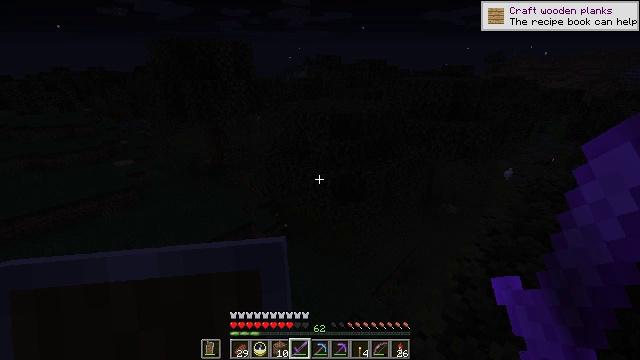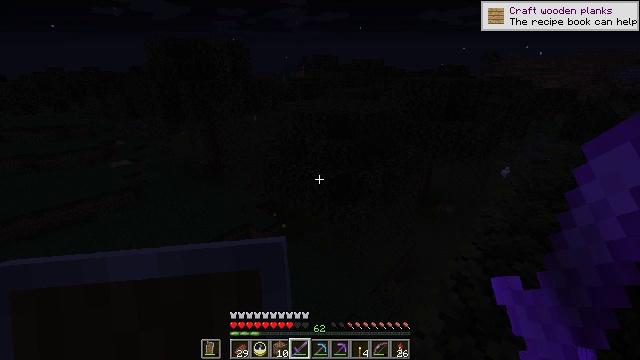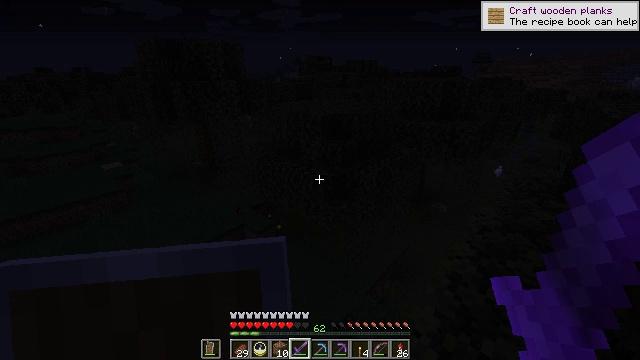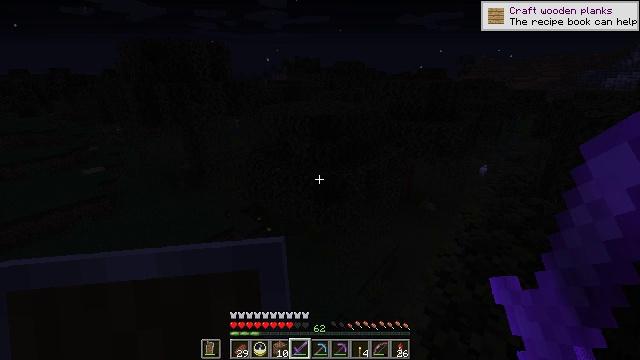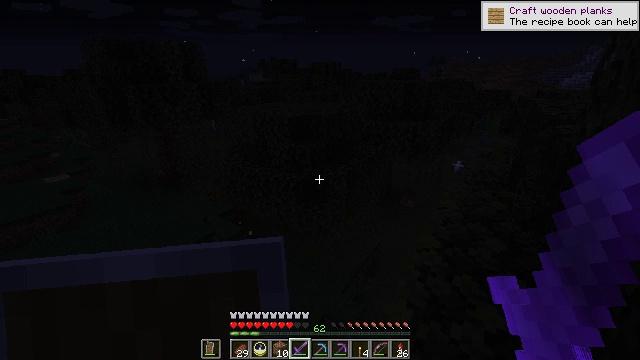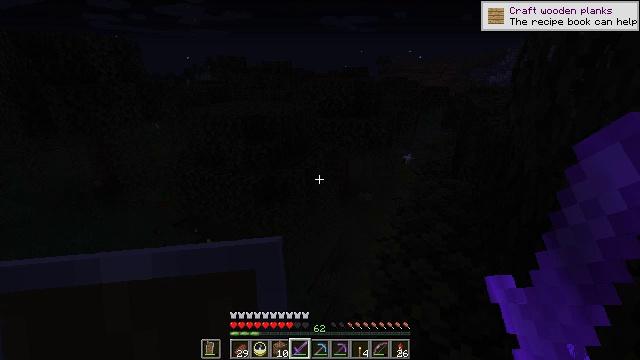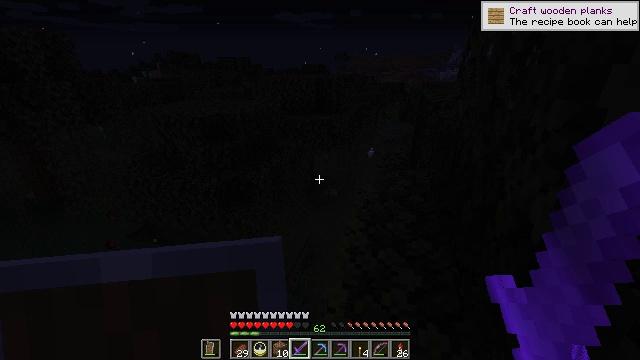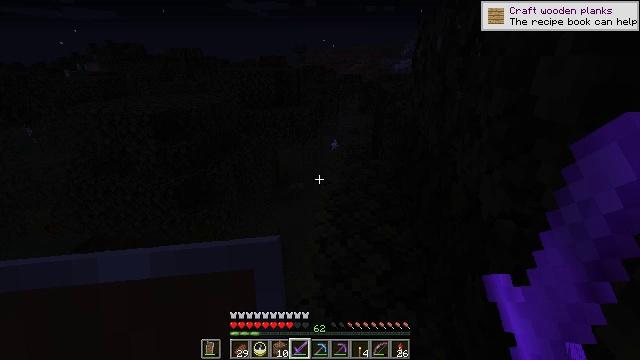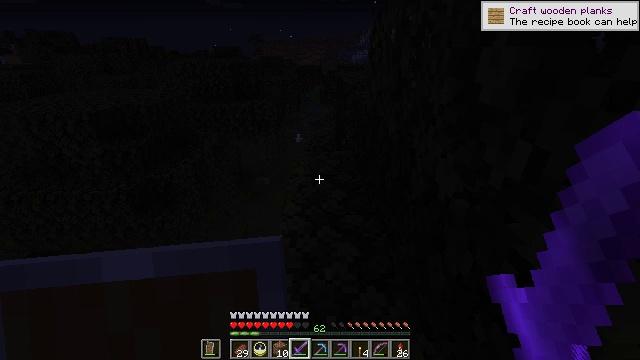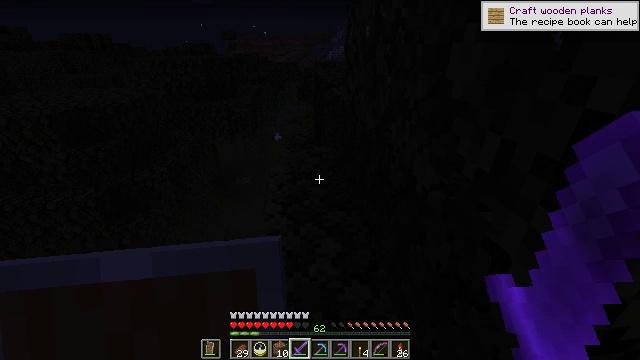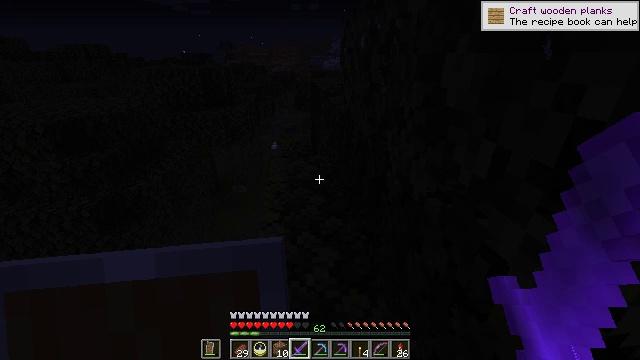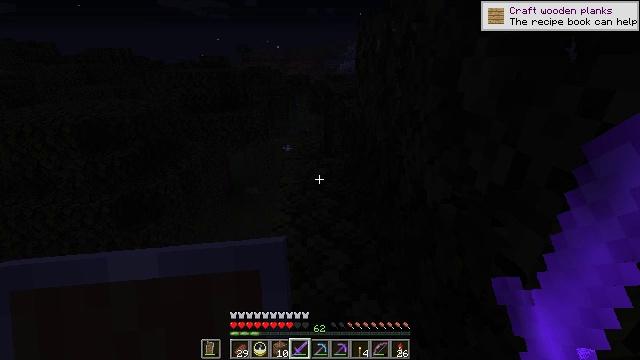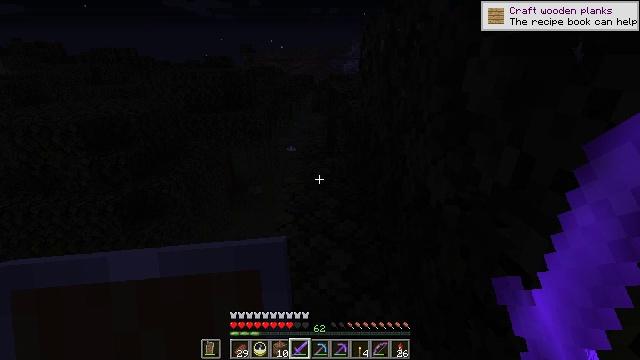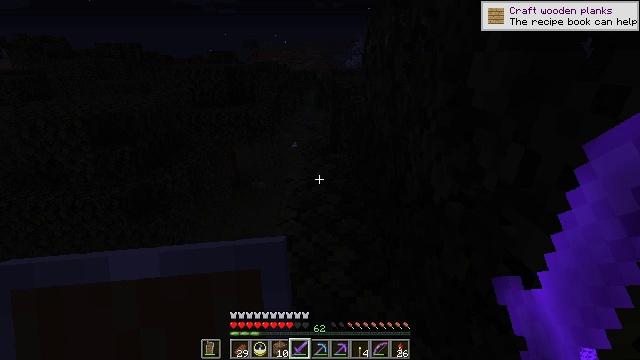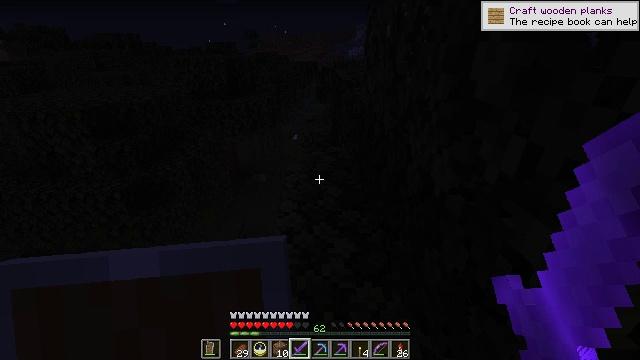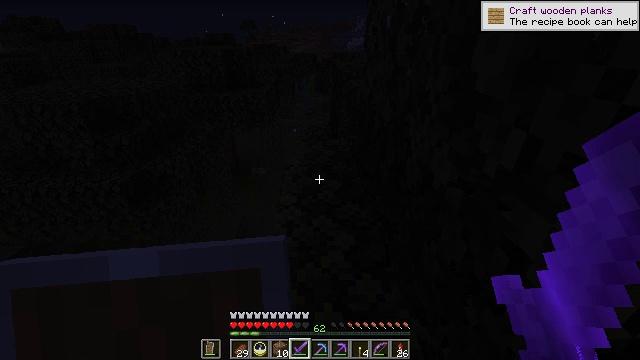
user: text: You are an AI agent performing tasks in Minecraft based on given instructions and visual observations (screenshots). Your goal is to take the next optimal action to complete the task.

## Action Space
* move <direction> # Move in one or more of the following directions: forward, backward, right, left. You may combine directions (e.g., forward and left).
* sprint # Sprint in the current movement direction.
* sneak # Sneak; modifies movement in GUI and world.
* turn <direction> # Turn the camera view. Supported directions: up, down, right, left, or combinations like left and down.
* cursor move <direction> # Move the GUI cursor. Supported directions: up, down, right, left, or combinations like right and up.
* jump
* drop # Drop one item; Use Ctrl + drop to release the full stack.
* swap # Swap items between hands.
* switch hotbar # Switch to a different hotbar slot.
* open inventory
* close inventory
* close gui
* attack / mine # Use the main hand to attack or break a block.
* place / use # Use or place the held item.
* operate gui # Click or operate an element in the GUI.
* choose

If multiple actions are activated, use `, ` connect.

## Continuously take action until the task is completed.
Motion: motion action
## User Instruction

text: Combat the slime.
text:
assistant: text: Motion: no_op
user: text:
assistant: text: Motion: turn right
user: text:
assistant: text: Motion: turn right
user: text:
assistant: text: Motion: turn right
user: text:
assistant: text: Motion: turn right
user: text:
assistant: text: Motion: turn right
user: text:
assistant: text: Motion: turn right and down
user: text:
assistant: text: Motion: turn right and down
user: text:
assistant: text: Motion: turn right
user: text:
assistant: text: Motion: turn up
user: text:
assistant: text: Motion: turn left
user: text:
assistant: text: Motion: no_op
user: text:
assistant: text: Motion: no_op
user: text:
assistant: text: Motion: turn down
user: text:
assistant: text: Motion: turn down
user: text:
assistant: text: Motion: no_op
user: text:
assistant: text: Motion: turn left
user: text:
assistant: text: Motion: no_op
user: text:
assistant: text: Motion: no_op
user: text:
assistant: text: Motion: move forward
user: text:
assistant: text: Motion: move forward
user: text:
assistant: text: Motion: move forward
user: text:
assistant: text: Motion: move forward
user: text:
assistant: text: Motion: move forward
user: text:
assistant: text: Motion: move forward
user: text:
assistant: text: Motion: move forward
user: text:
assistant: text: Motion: move forward
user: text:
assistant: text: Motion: move forward
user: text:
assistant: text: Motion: move forward
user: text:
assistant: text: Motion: move forward